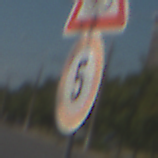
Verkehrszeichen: Geschwindigkeit5
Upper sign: RadverkehrLinks
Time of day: Midday
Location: Outdoor (Urban)
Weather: Clear
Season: NotSpecified
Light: Natural